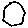
Label: hexagon